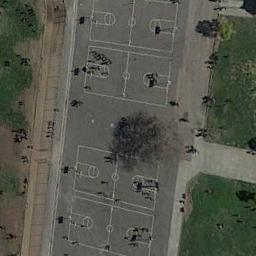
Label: basketball_court